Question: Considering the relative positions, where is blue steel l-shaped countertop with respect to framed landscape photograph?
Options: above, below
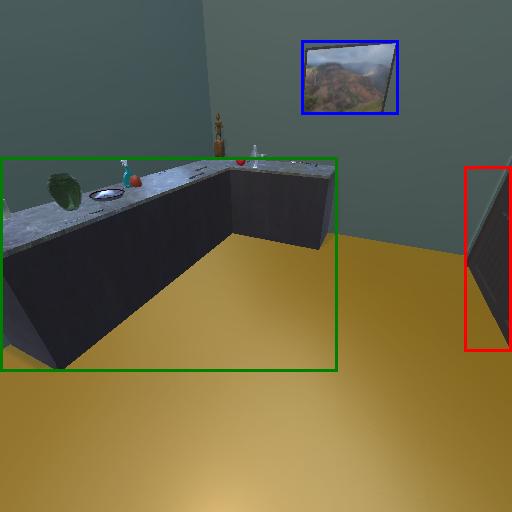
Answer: above